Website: home-depot
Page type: delivery-shipping
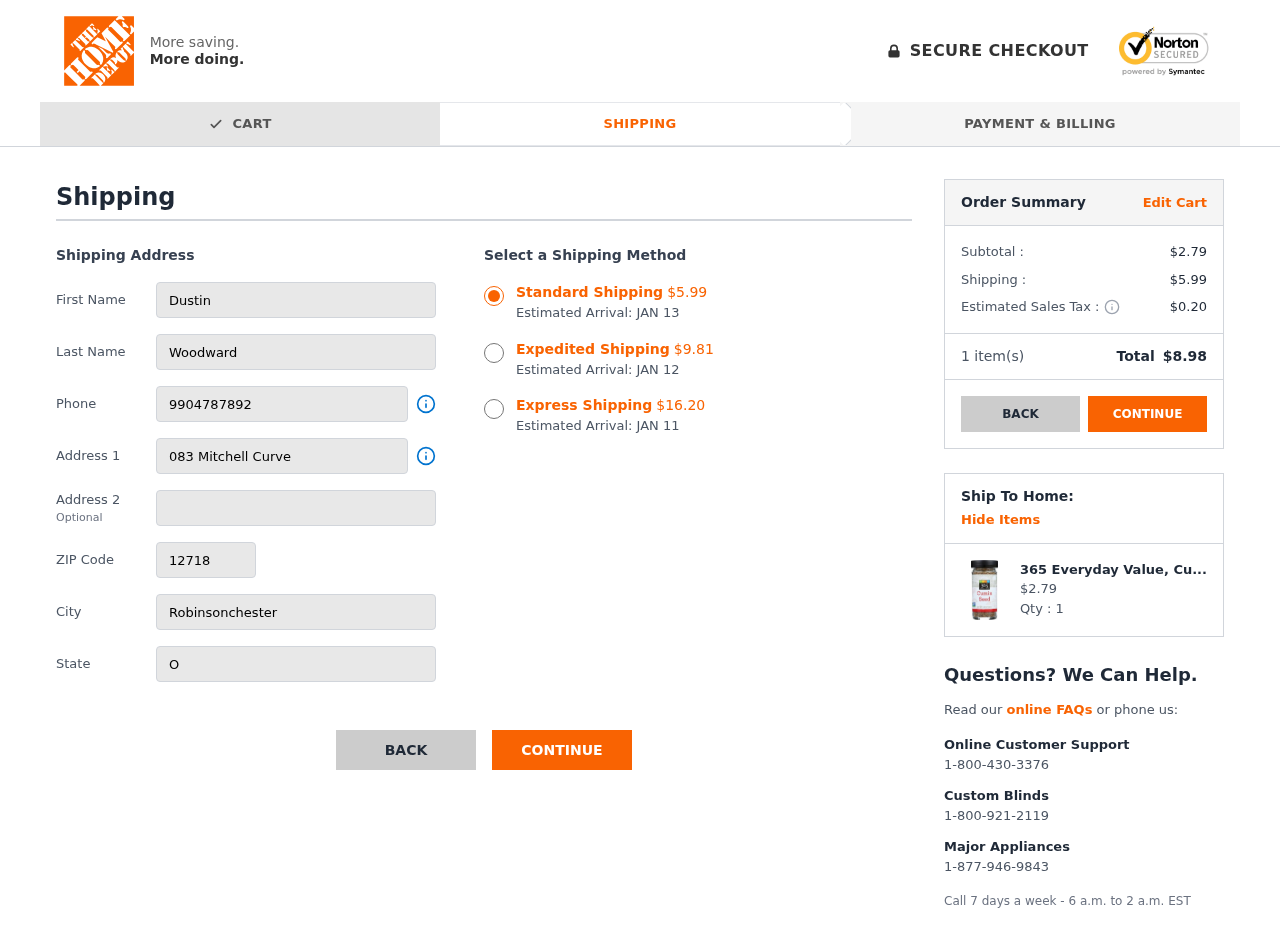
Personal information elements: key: PII_CITY
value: Robinsonchester
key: PII_FIRSTNAME
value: Dustin
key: PII_LASTNAME
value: Woodward
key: PII_PHONE
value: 9904787892
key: PII_POSTCODE
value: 12718
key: PII_STATE
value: Ohio
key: PII_STREET
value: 083 Mitchell Curve
Product elements: key: PRODUCT1_NAME
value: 365 Everyday Value, Cumin Seed, 1.48 oz
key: PRODUCT1_PRICE
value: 2.79
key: PRODUCT1_QUANTITY
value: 1
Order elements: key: ORDER_SHIPPING_COST_STANDARD
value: $5.99
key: ORDER_DELIVERY_DATE
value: JAN 13
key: ORDER_SHIPPING_COST_EXPEDITED
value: $9.81
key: ORDER_DELIVERY_DATE_EXPEDITED
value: JAN 12
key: ORDER_SHIPPING_COST_EXPRESS
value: $16.20
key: ORDER_DELIVERY_DATE_EXPRESS
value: JAN 11
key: ORDER_SUBTOTAL
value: $2.79
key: ORDER_SHIPPING_COST
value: $5.99
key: ORDER_TAX
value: $0.20
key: ORDER_NUM_ITEMS
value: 1
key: ORDER_TOTAL
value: $8.98